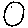
Label: moon